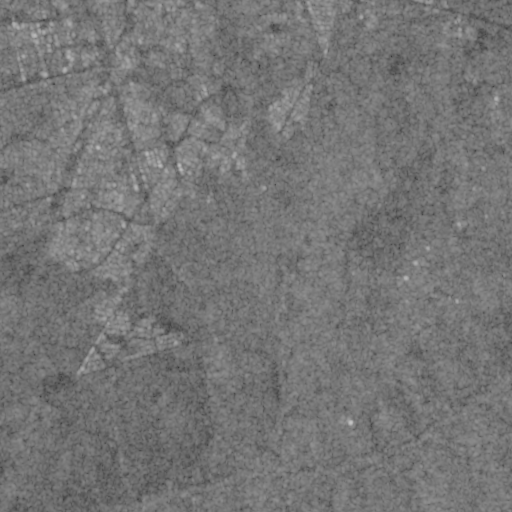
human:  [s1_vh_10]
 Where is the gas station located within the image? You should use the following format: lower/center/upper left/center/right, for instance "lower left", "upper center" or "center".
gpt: The gas station is located in the upper left of the image.
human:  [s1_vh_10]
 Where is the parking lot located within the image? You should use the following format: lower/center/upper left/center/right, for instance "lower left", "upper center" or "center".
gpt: The parking lot is located in the upper left of the image.
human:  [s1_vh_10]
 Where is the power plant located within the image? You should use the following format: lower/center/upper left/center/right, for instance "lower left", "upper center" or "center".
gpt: There is no power plant in the image.

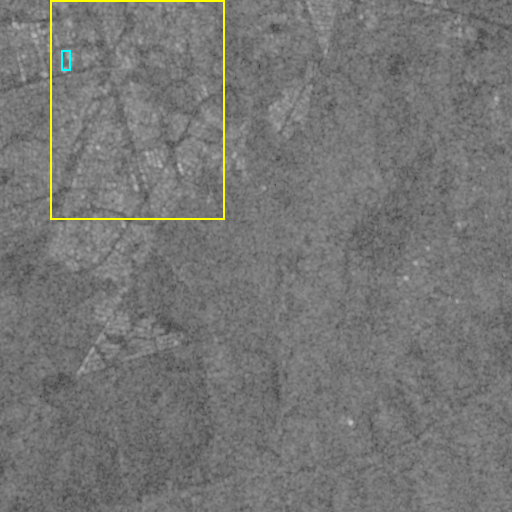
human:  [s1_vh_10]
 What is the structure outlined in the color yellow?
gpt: The structure outlined in yellow is a park.
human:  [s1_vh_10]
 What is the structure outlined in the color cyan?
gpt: The structure outlined in cyan is a parking lot.
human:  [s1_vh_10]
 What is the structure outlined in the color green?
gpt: There is no green outline.